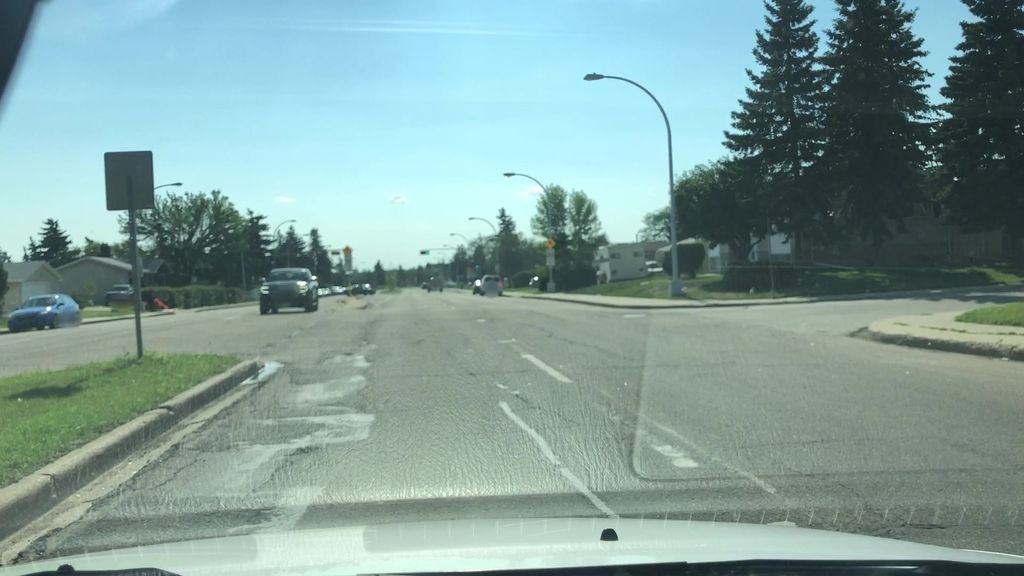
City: edmonton